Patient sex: M
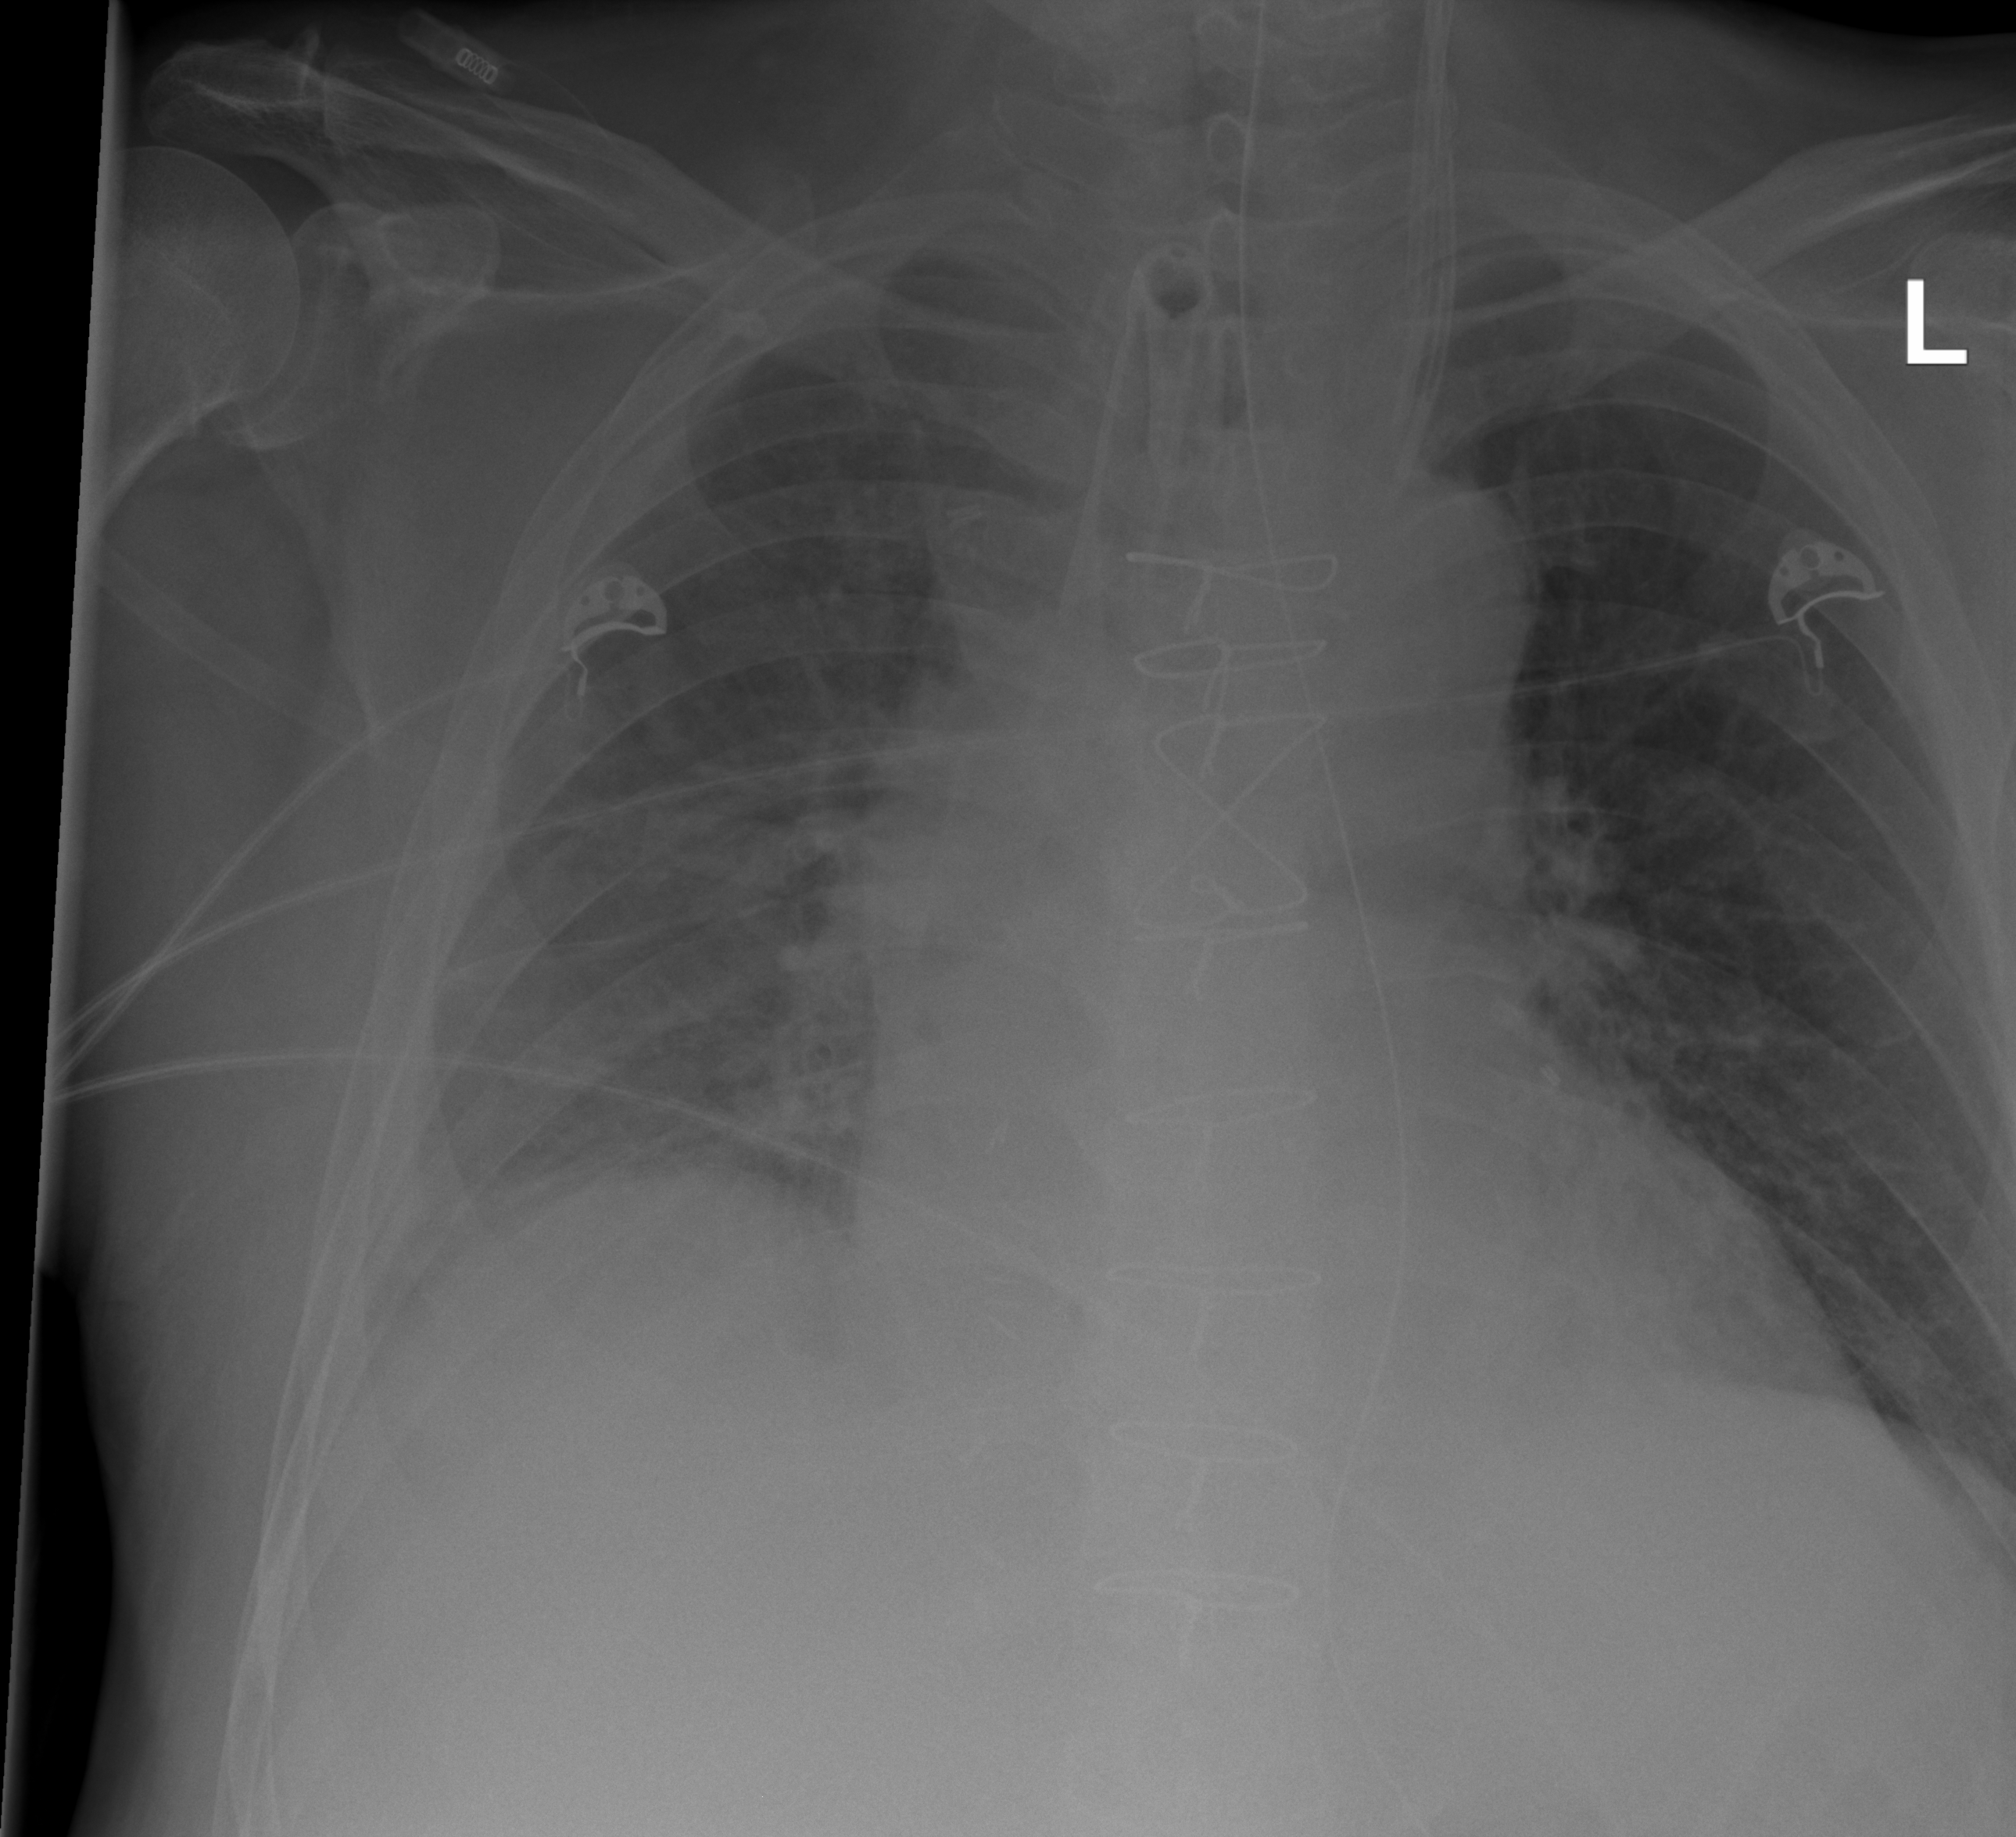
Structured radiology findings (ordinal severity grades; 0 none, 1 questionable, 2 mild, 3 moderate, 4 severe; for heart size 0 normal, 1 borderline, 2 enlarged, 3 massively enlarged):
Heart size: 2
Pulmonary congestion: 2
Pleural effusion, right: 2
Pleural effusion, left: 0
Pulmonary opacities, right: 3
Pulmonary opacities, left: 0
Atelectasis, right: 2
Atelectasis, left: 0